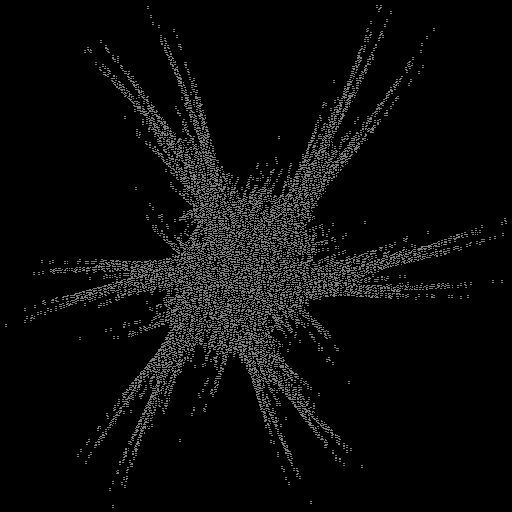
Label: gaku